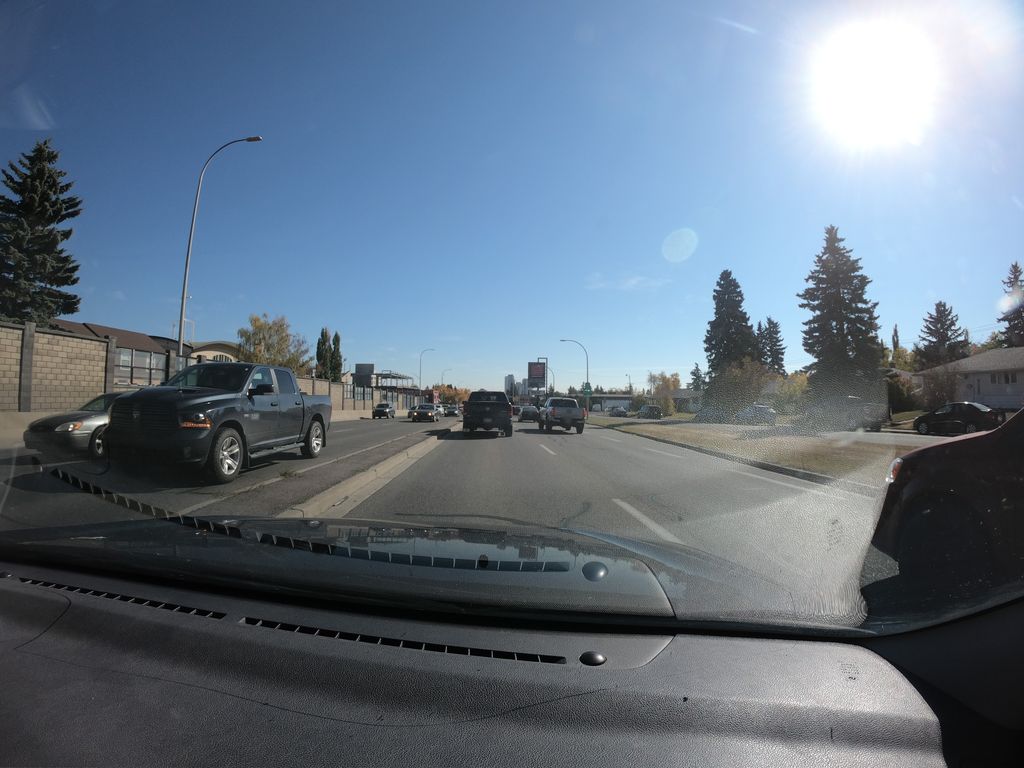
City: calgary